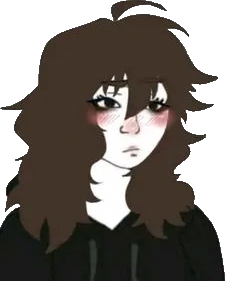
Label: 5_Doomer_Girl